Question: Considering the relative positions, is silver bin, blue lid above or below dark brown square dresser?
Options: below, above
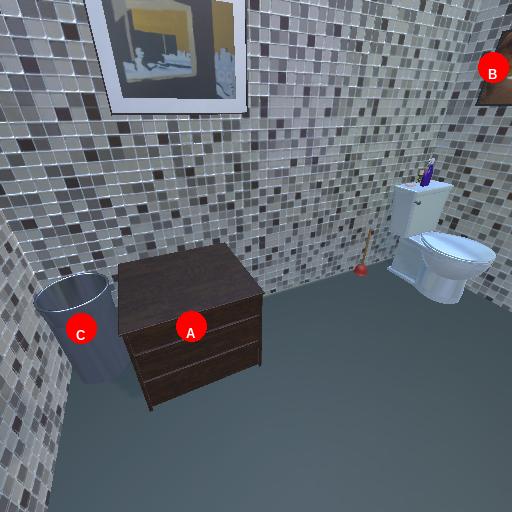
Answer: below